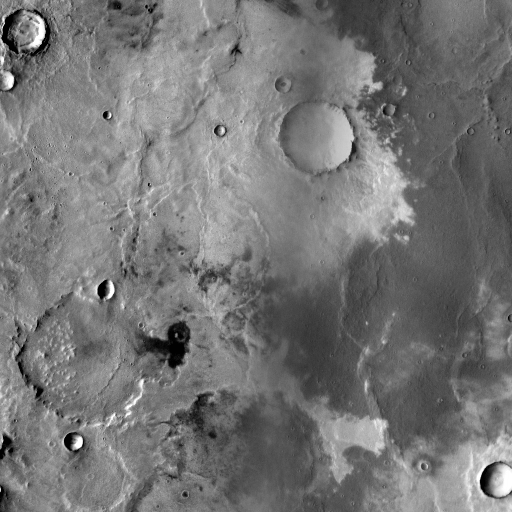
Crater classes present: Background, Other, Layered, Buried